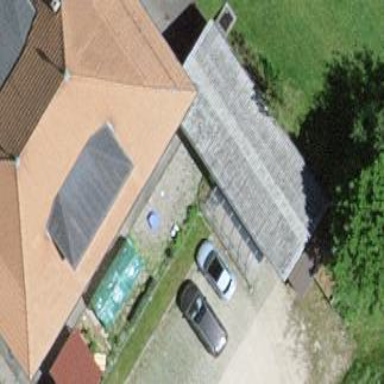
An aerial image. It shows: Garage.